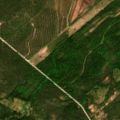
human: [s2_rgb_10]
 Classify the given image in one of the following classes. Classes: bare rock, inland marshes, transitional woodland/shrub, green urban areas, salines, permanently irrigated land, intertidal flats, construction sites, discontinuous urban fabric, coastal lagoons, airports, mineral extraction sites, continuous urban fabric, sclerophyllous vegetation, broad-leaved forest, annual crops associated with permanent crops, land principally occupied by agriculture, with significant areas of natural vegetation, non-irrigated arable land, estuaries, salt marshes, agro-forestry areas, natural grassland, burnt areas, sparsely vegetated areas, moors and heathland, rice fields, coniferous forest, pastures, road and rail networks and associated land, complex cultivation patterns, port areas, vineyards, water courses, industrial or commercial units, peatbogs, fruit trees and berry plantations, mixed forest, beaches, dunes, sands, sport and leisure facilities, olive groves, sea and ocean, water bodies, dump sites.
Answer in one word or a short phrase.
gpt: coniferous forest, mixed forest, transitional woodland/shrub, peatbogs